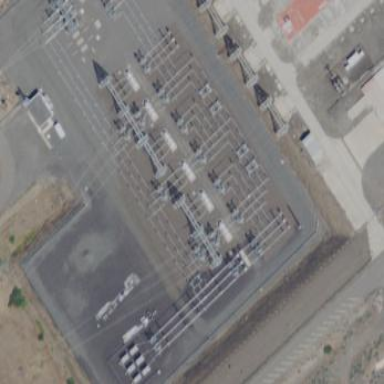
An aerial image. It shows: Transmission level substation.